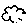
Label: cloud